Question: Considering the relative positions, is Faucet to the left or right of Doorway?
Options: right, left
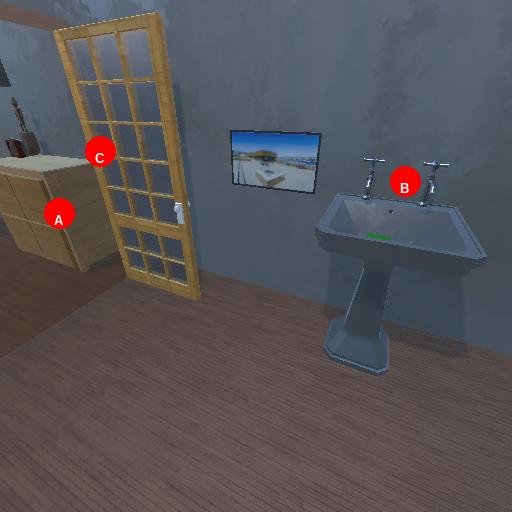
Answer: right